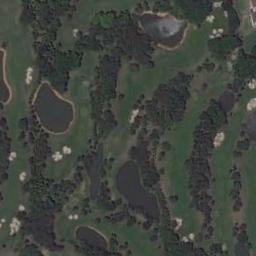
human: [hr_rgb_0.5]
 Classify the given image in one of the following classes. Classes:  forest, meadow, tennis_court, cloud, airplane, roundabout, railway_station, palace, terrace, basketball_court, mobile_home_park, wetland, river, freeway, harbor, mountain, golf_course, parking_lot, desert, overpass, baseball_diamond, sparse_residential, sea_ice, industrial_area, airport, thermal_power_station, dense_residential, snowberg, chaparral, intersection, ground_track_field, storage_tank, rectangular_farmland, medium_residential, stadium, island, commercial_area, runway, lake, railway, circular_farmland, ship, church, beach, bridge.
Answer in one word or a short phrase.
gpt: golf_course